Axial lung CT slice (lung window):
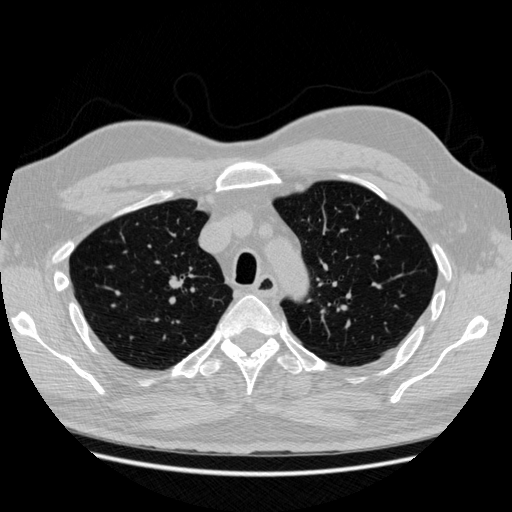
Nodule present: no